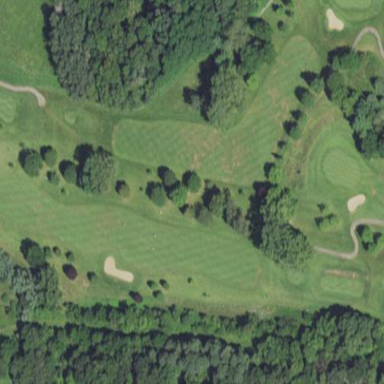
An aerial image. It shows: Area with grass used as rough in golf course.